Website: macys
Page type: account-selection
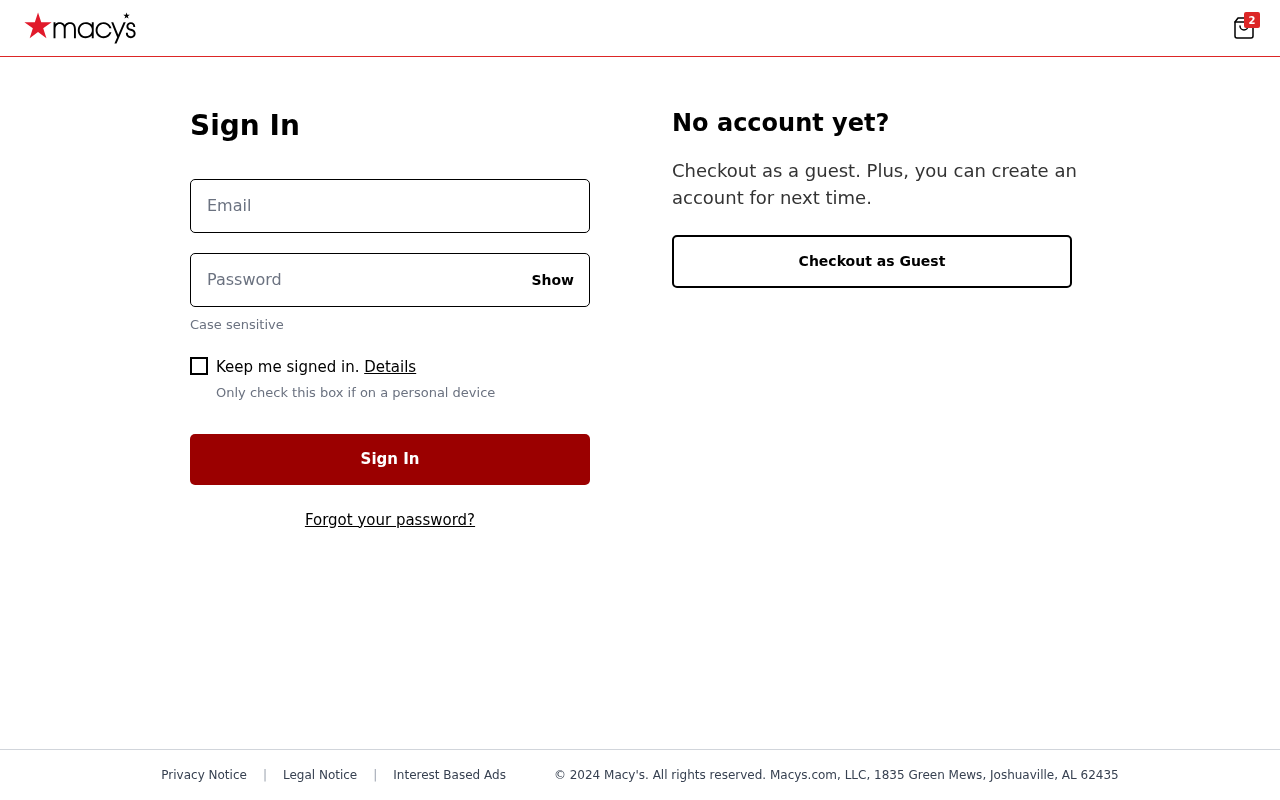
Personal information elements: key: PII_LOGIN_USERNAME
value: brianwhitehead12
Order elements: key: ORDER_NUM_ITEMS
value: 2